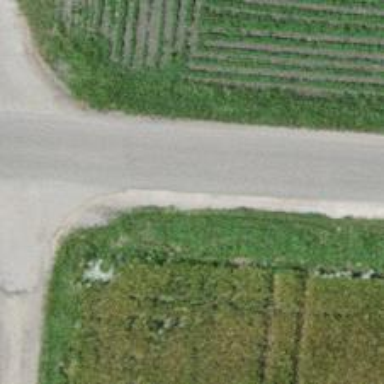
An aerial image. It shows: Unclassified road with paved surface.